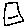
Label: square